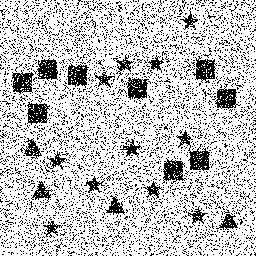
Squares: 9
Triangles: 4
Stars: 11
Total shapes: 24